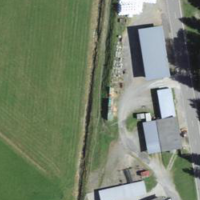
EUNIS habitat code: 54
Species observed at this site:
Turdus pilaris
Fringilla coelebs